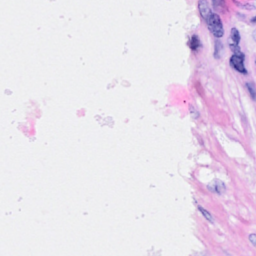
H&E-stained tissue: Breast